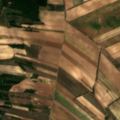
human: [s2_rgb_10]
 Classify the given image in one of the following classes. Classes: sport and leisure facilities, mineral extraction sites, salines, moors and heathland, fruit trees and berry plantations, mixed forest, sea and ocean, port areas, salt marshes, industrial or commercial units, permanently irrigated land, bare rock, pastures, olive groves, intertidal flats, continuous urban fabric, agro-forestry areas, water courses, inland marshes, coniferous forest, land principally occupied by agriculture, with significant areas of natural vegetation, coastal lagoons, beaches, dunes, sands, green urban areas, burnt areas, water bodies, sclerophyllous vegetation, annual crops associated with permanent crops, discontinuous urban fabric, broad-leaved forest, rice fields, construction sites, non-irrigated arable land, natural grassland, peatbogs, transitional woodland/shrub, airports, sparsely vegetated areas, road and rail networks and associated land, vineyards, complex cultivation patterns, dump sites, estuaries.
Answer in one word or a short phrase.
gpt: non-irrigated arable land, vineyards, complex cultivation patterns, land principally occupied by agriculture, with significant areas of natural vegetation, broad-leaved forest